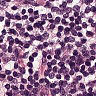
Metastatic tissue present: no